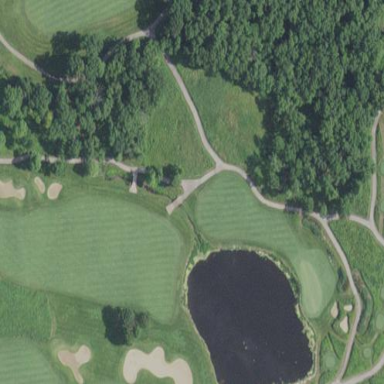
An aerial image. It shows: Scenic view of water hazard on golf course. The natural water feature adds beauty to the landscape.